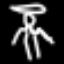
Label: angel